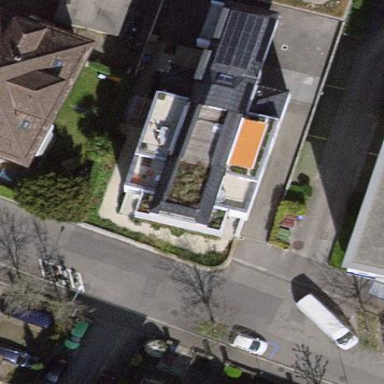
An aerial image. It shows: Apartment building with quadruple saltbox roof shape.